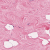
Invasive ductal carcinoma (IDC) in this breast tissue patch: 0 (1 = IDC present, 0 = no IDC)